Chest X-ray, AP view. Patient: 11 years old, sex M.
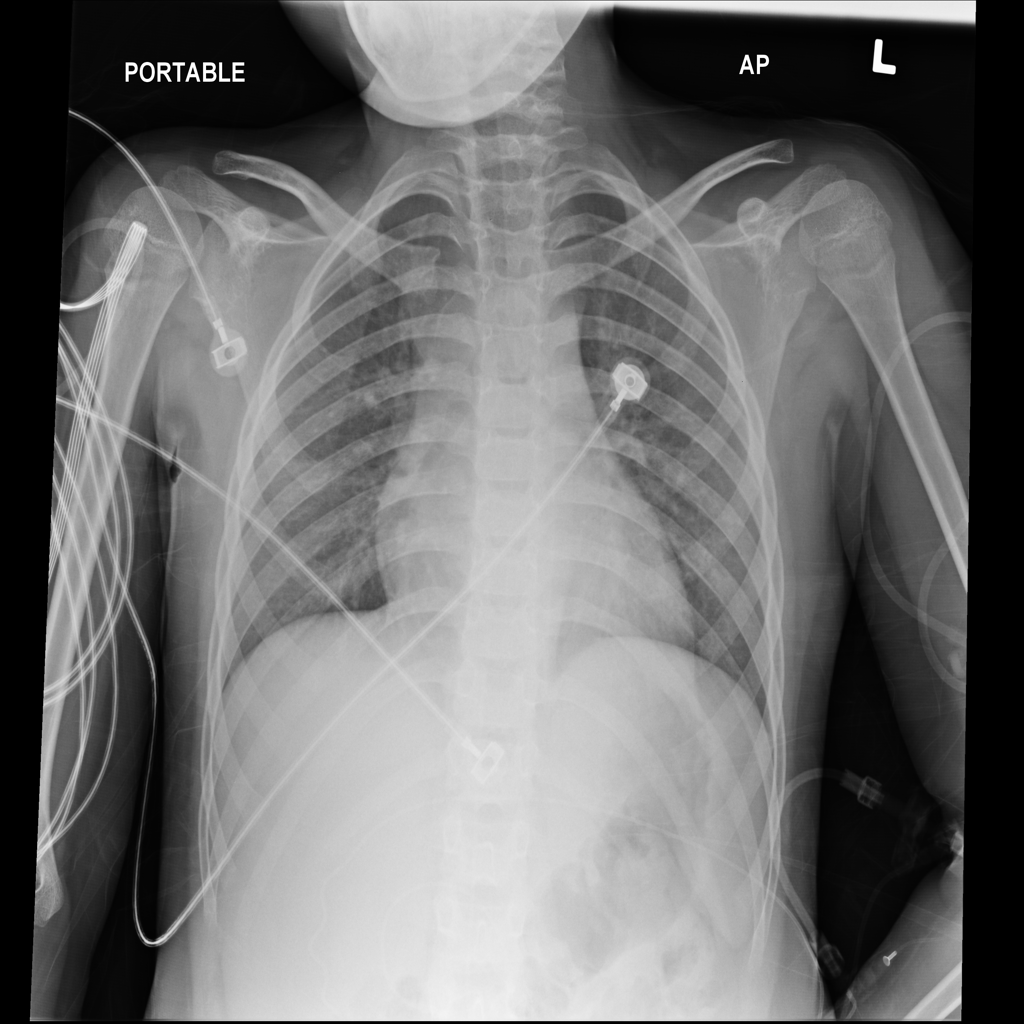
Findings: Infiltration